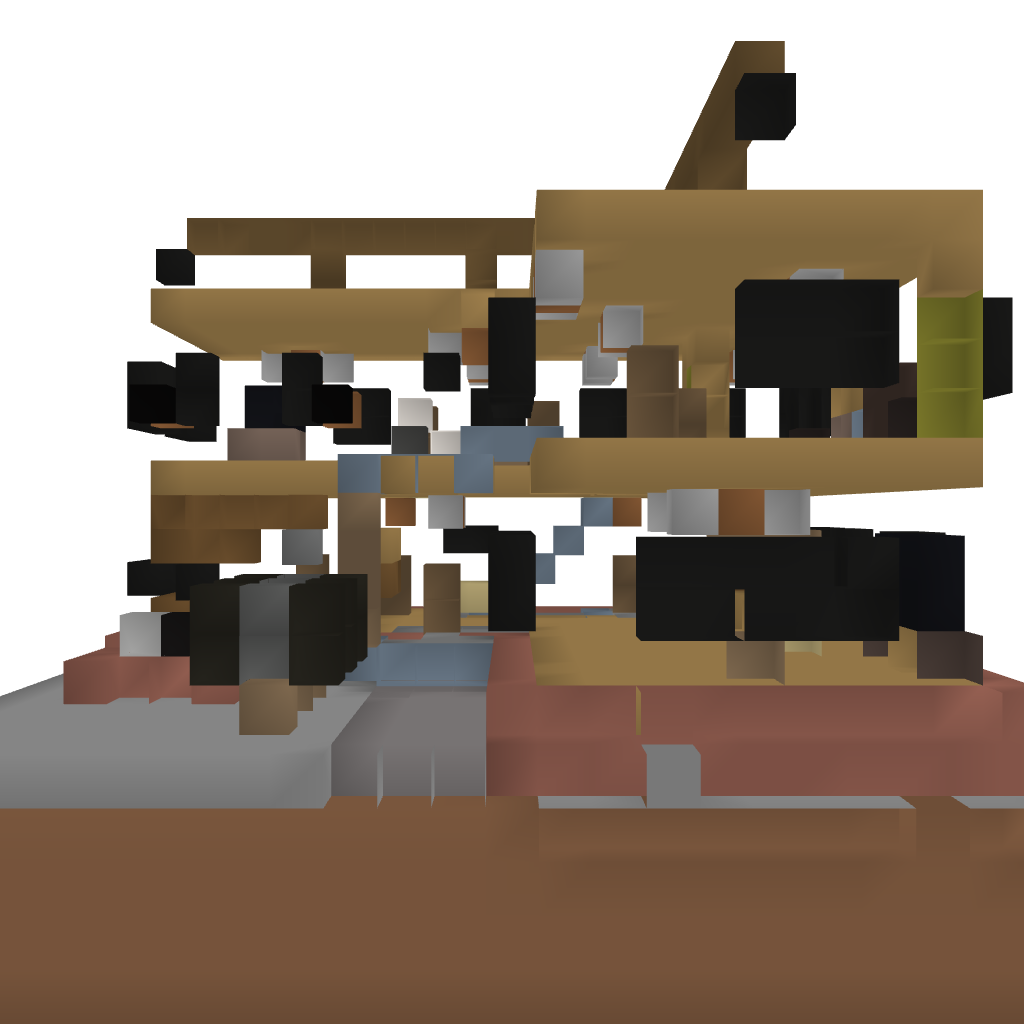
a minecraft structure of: Middle-class Modern L-shaped House